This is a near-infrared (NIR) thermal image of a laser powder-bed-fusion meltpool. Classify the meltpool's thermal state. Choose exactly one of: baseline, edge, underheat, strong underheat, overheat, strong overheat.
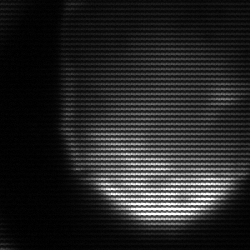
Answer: edge